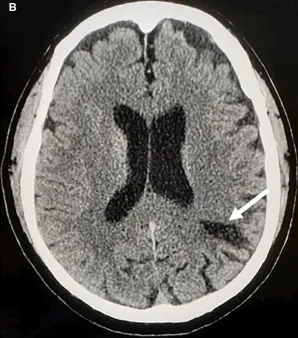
CT scan of the brain. (B) Left side: cortico-subcortical parietal hypodensity.
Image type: radiology (ct)